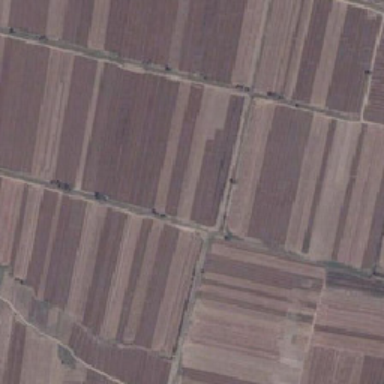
Brown and light brown .